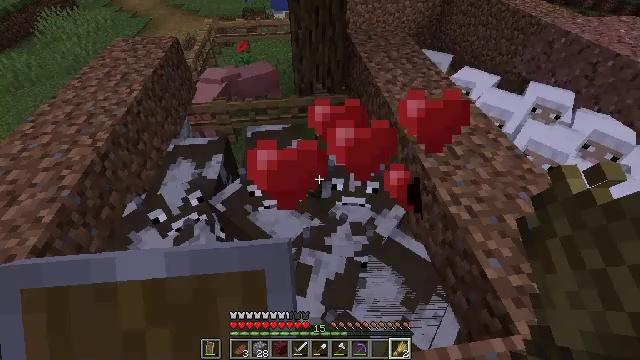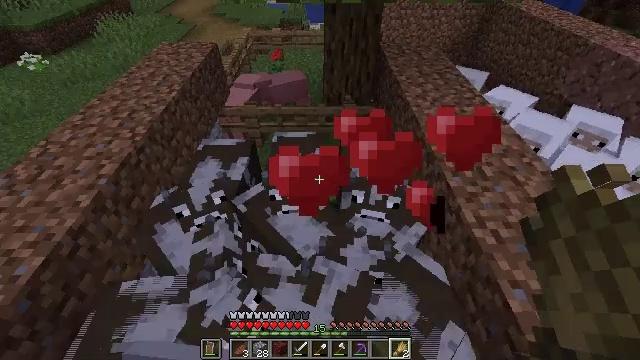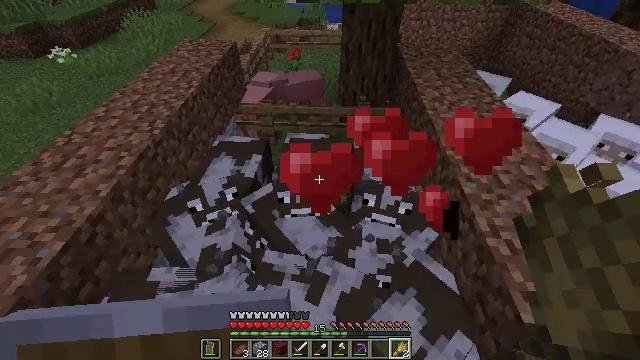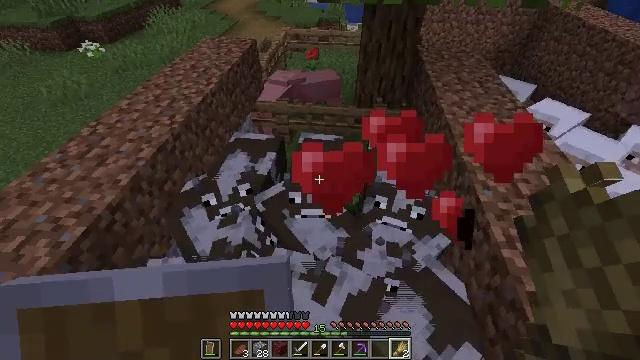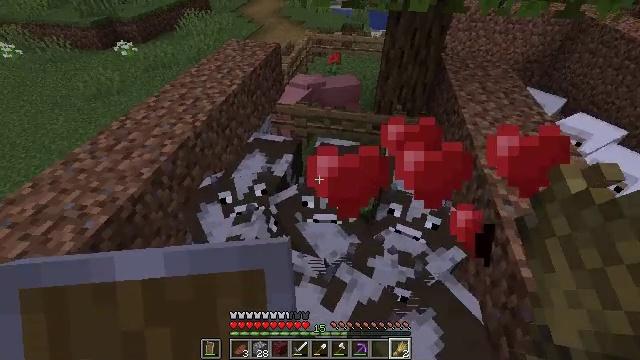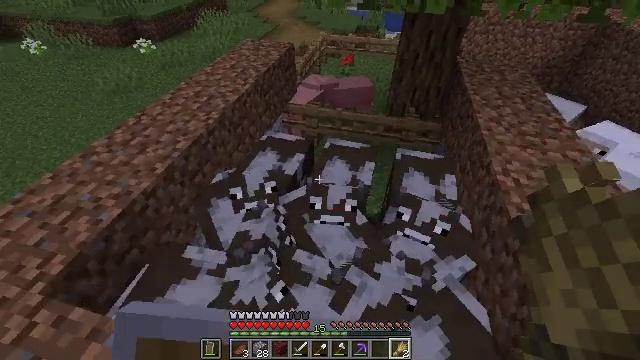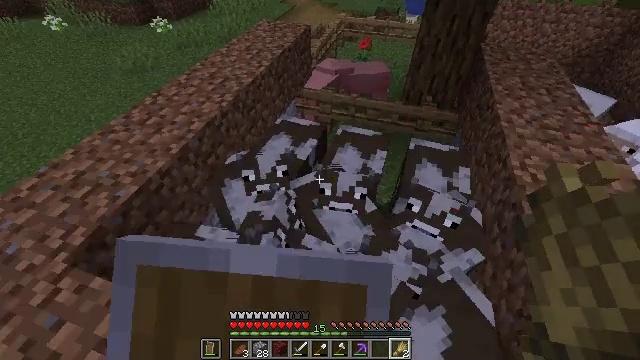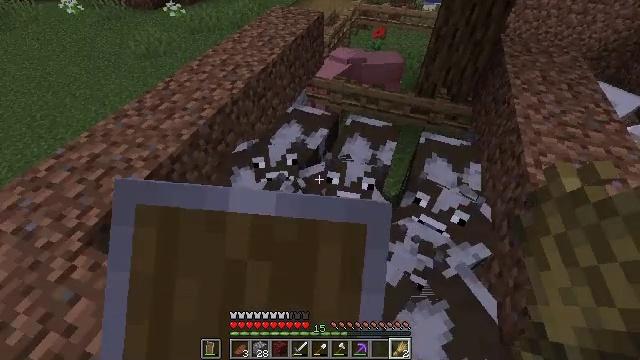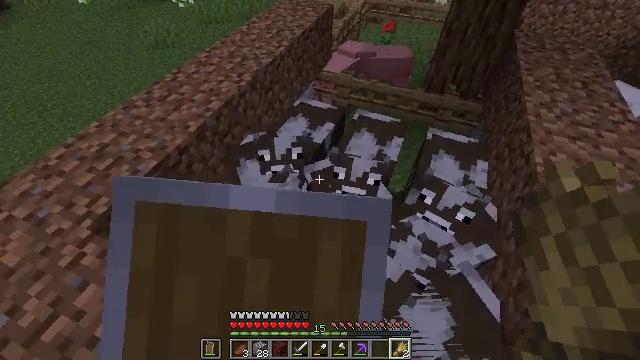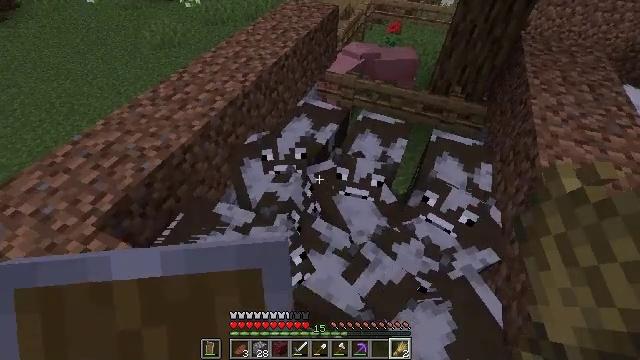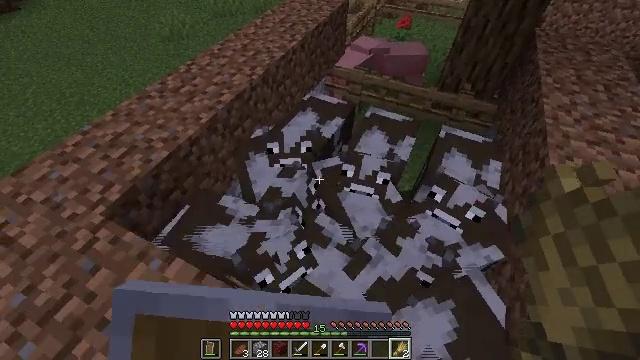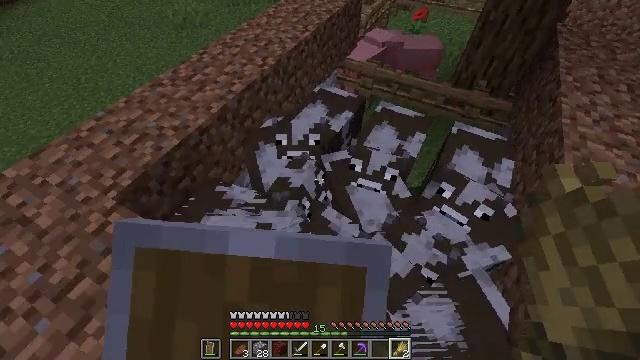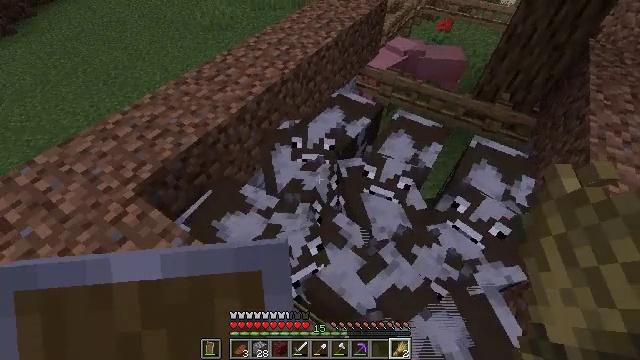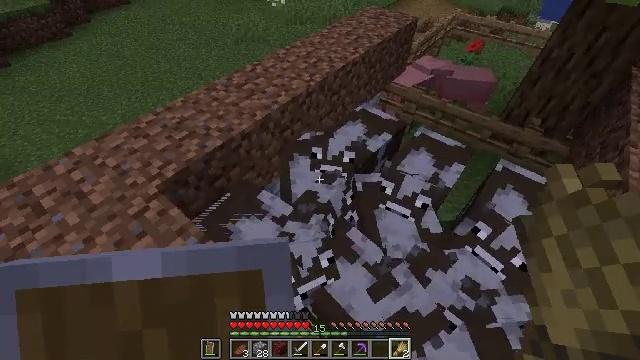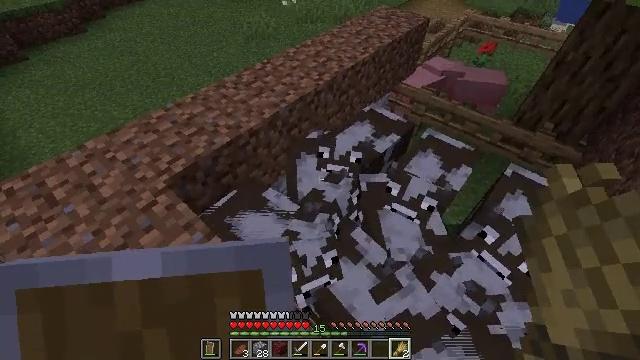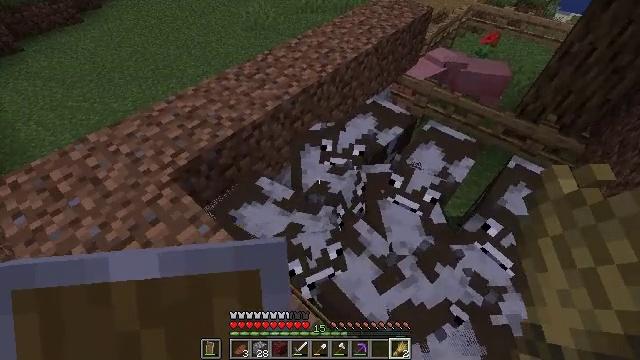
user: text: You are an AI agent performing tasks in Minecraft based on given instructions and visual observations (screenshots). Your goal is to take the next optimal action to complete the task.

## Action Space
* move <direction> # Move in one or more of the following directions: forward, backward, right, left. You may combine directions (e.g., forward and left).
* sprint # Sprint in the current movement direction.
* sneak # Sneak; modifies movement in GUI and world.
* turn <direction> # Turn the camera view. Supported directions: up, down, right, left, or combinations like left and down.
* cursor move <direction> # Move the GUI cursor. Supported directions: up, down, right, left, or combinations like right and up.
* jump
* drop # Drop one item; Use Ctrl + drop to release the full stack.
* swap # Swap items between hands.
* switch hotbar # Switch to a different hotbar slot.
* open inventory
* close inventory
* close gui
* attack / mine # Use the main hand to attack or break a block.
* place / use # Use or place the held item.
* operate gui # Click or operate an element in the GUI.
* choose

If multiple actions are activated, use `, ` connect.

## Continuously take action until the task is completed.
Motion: motion action
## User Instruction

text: Harvest wheat from the field.
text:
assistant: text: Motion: turn left and up, use / place
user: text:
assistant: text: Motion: turn left, use / place
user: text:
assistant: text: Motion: turn left, use / place
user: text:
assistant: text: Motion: turn left
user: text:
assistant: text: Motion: turn left, use / place
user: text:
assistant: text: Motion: turn left and down, use / place
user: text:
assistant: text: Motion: turn left and down, use / place
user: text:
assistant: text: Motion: turn left and down, use / place
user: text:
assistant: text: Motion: turn left
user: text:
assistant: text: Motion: turn left and down, use / place
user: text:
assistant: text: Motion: turn left and down, use / place
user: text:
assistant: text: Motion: turn left and up
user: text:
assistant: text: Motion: turn left and up
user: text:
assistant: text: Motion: turn left, use / place
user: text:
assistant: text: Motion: move left, turn down, use / place
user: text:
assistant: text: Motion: move forward and move left, use / place
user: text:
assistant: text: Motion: move forward and move left, turn right
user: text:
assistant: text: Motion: move forward and move left, turn right and down
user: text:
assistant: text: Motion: move forward and move left, turn right and down
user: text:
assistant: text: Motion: move forward and move left, turn right and down
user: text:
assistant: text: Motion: move forward and move left, turn right and down
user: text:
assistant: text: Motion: move forward and move left, turn right and down
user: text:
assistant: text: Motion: move forward and move left, turn right
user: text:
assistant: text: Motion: move forward and move left, turn right
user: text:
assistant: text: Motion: move forward and move left, turn right
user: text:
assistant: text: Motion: move forward and move left, turn right
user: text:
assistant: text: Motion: move forward and move left, turn right
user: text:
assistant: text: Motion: turn right
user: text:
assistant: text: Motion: turn right
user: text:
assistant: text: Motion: turn right